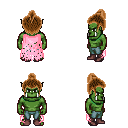
a pixel art fantasy rpg character, male body template, orc, green skin, pink tattered cape, teal pants, brown short topknot hairstyle, maroon shoes, four views (front, back, left, right), 2x2 character sprite sheet, small pixel art, hard edges, no anti-aliasing